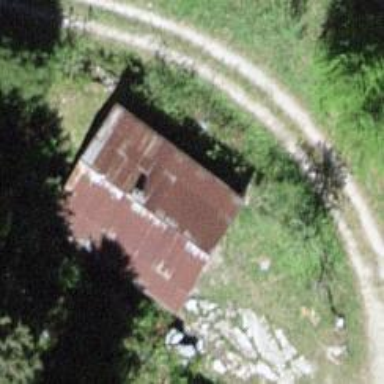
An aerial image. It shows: Shelter with weather shelter type. The shelter has wall around it.